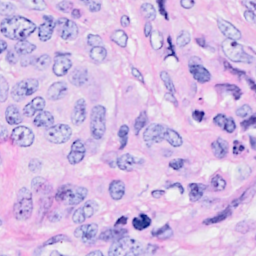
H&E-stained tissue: Breast